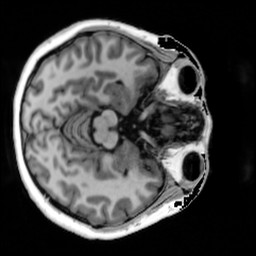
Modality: T1w
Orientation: axial
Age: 28
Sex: female
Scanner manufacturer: siemens
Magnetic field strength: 3 T
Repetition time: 4 s
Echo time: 0.00289 s